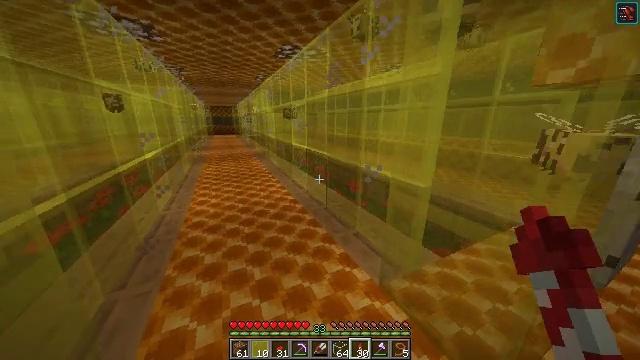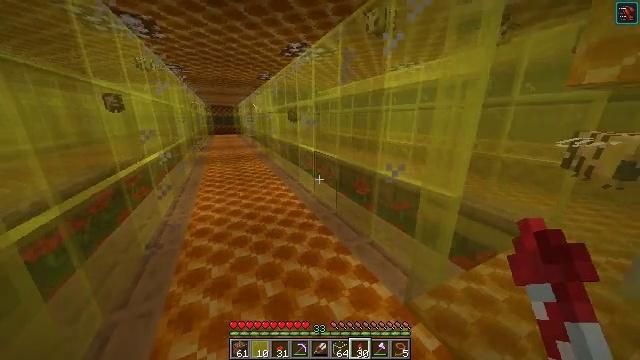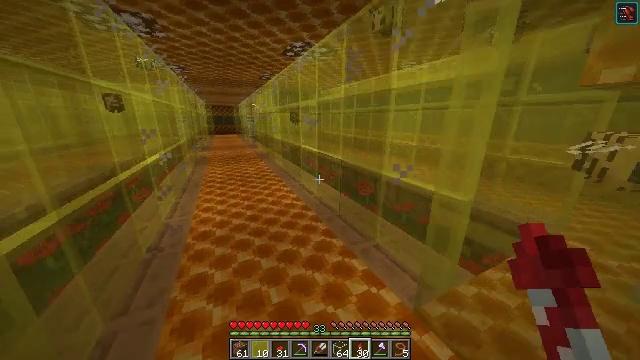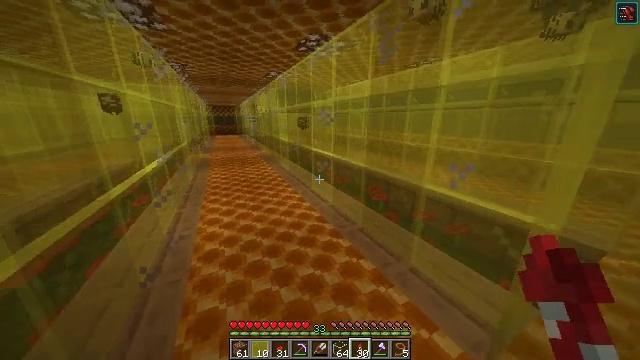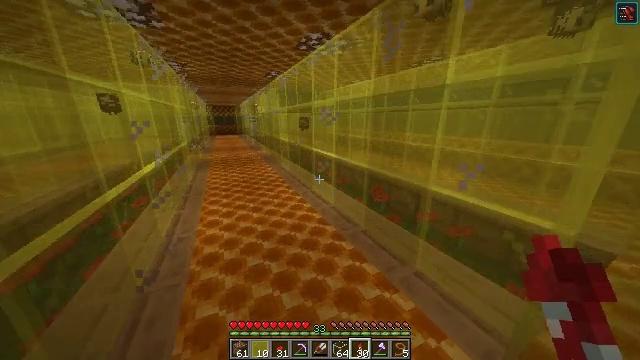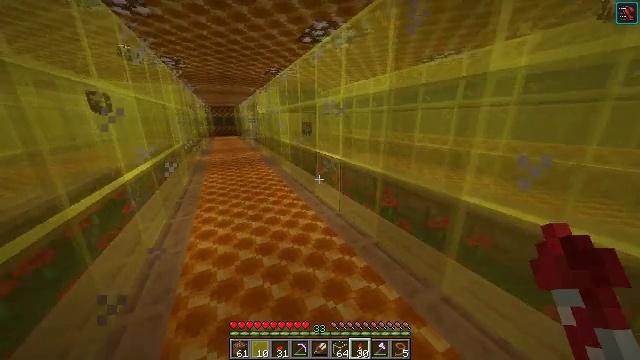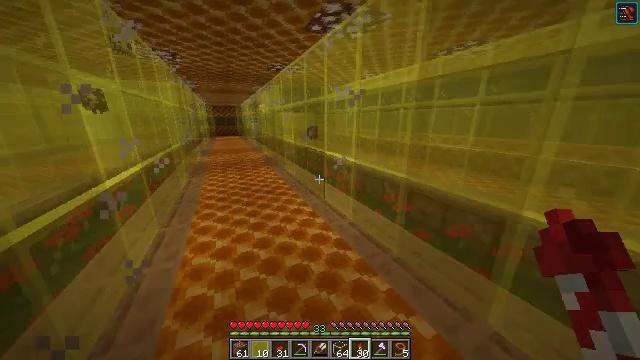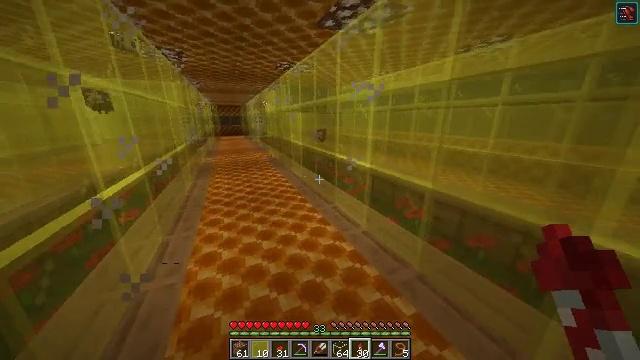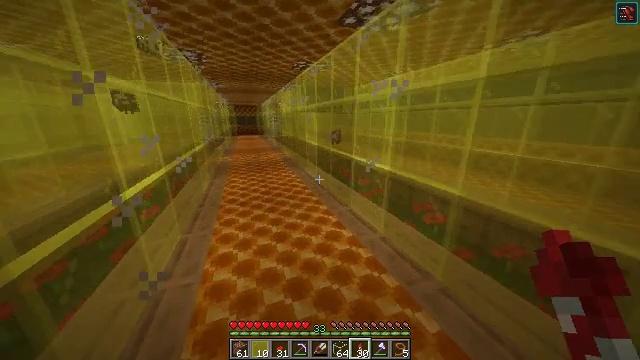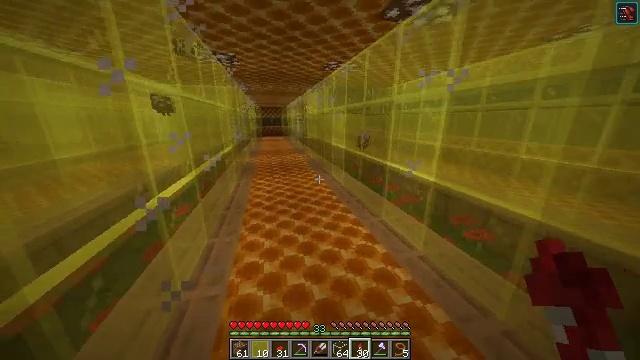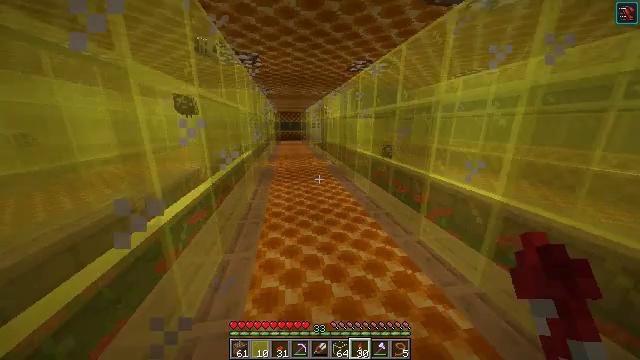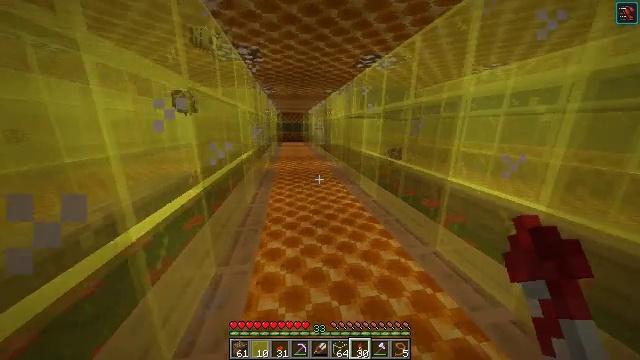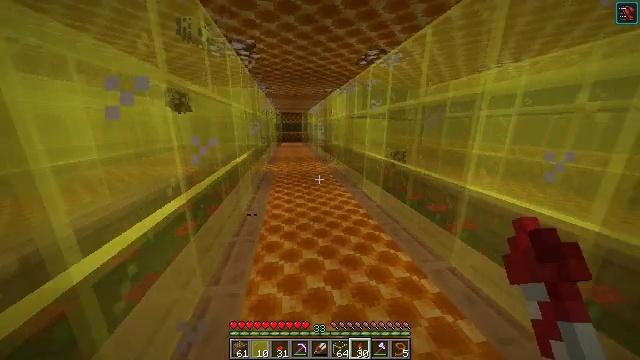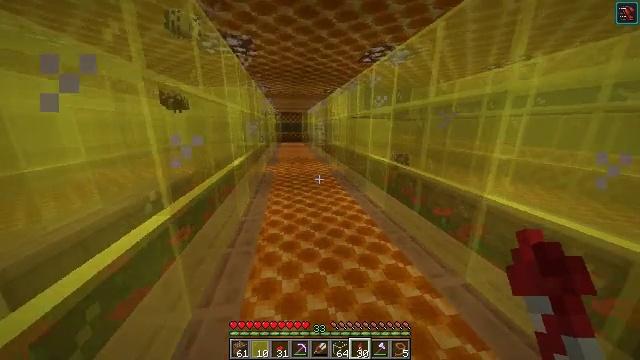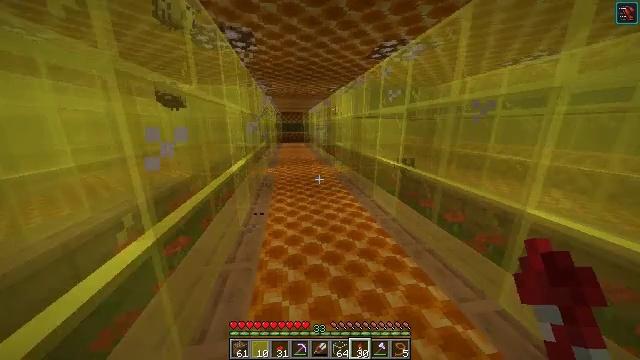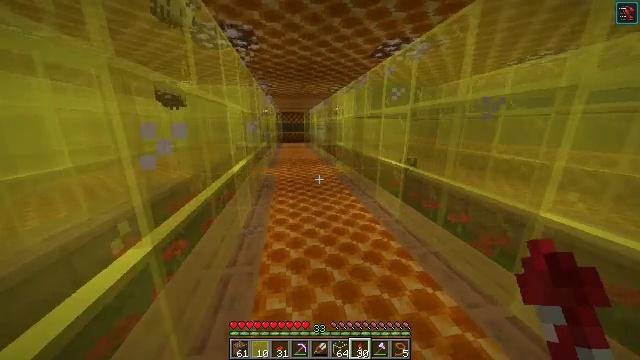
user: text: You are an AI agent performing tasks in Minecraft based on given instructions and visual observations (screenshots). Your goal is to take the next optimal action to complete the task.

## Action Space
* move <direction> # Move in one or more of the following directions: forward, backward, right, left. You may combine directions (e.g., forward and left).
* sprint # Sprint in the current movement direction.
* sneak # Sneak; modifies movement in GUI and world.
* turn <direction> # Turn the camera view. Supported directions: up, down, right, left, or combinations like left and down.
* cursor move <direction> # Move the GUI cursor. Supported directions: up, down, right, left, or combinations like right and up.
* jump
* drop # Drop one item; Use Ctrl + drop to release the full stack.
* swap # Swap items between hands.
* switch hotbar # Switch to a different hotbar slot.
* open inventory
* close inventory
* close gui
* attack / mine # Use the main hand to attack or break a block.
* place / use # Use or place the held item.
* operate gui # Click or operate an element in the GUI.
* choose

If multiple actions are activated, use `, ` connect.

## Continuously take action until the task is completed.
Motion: motion action
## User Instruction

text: Craft a honeycomb block by arranging honeycombs in the crafting grid.
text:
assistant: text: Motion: move forward and move left
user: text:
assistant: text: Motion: move forward and move left
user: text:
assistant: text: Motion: move forward
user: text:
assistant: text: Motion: move forward
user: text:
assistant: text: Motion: move forward
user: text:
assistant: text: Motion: move forward and move left
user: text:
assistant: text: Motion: move forward and move left, turn left
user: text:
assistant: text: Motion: move forward and move left, turn left
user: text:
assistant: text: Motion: move forward and move left, turn left
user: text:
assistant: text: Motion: move forward, turn left and up
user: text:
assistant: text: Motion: move forward
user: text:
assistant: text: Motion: move forward
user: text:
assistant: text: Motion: move forward
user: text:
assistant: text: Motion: move forward and move left
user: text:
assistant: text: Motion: move forward and move left
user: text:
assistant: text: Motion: move forward
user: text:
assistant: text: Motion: move forward
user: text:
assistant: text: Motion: move forward
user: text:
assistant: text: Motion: move forward
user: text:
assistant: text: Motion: move forward
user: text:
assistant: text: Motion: move forward
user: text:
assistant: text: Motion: move forward
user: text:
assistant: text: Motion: move forward
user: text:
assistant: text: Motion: move forward
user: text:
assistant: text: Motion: move forward
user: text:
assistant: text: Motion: move forward
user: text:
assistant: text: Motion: move forward
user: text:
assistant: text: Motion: move forward
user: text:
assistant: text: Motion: move forward
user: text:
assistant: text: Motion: move forward